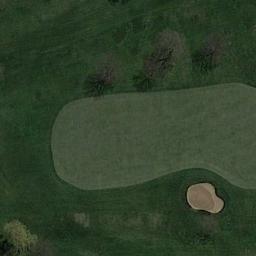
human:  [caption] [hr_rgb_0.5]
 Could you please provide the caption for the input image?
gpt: There are several bunkers and many trees on a large green lawn on the golf course .

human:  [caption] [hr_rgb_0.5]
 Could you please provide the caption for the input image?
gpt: At the intersection of the three paths, There are two bunkers .

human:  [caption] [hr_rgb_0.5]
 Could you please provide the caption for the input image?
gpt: The golf course has a fairway, Some barrier trees and a sandpit .

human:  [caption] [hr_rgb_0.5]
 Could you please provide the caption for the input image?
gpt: There are many trees near the golf course .

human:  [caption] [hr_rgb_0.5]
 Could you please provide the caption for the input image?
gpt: There are several trees and a bunker on the golf course .